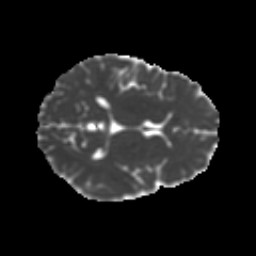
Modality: MD
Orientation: axial
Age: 18
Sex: male
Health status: ill
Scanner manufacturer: ge
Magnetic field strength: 3 T
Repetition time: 6.752 s
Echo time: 0.079 s